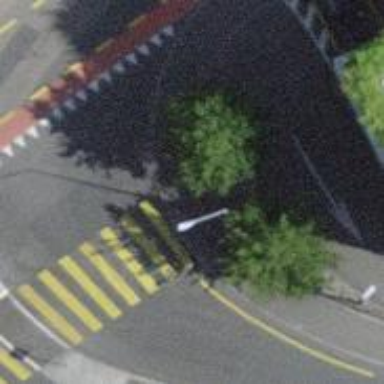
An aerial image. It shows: Kerb barrier.